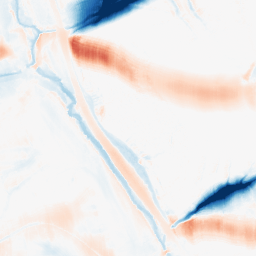
Category: morphological
Decomposition family: morphological_ellipse
Decomposition parameters: operation: average
width: 50
height: 20
Upsampling method: quartic
Upsampling parameters: scale: 2
Upsampling scale: 2